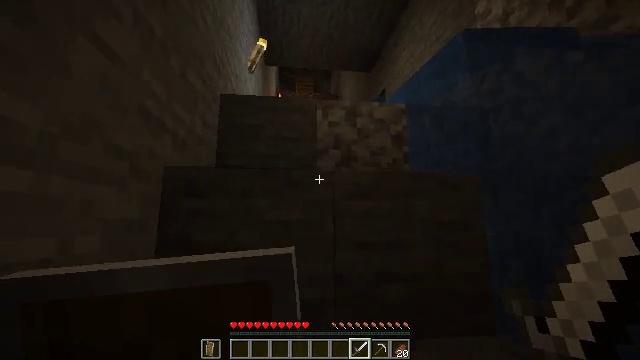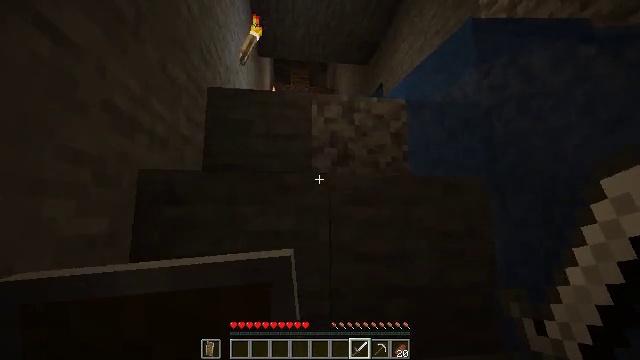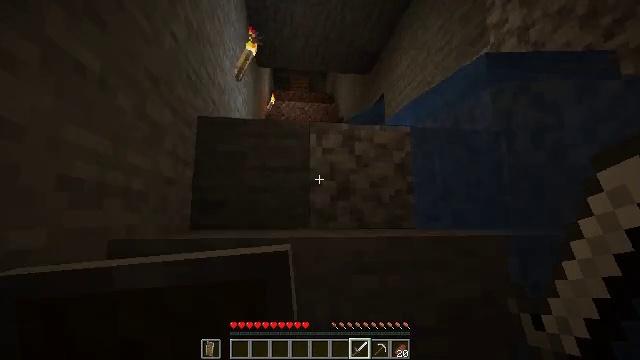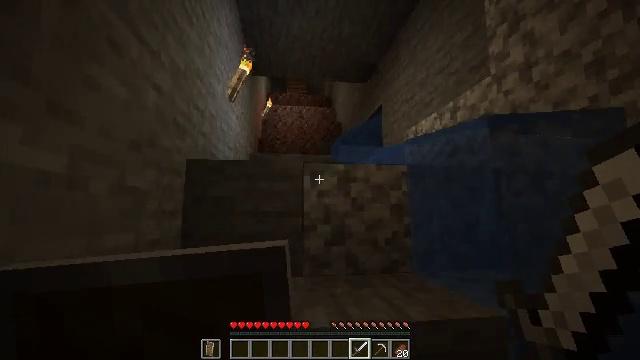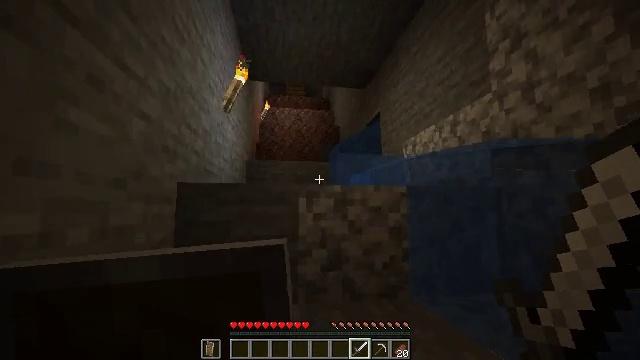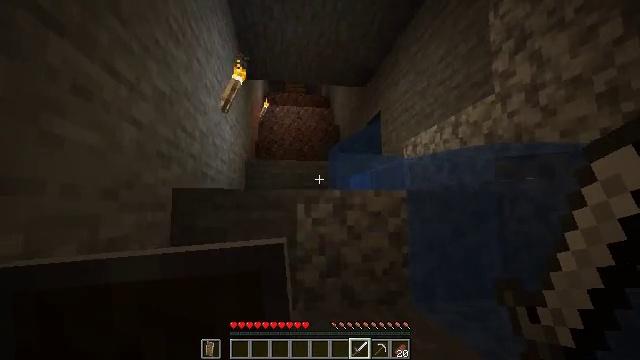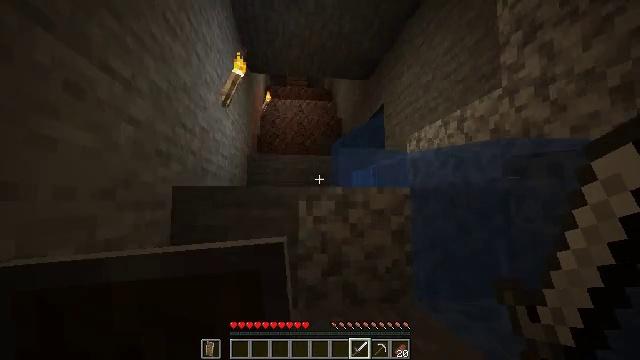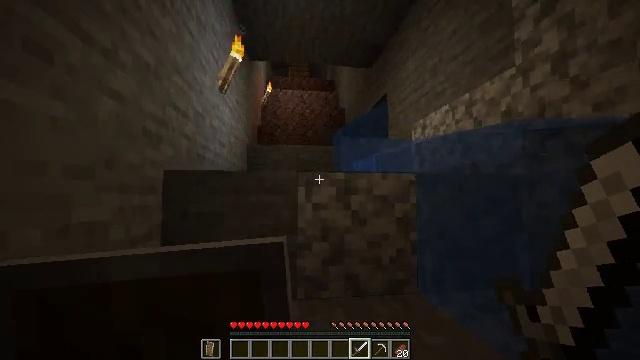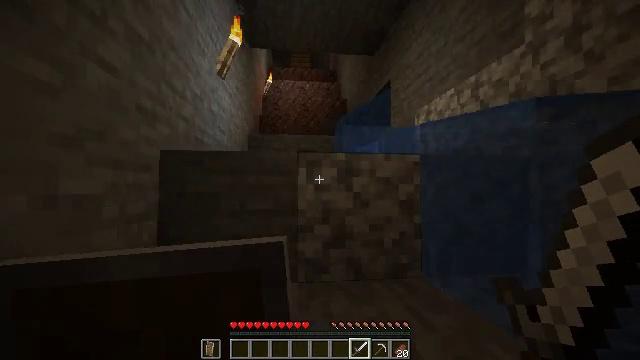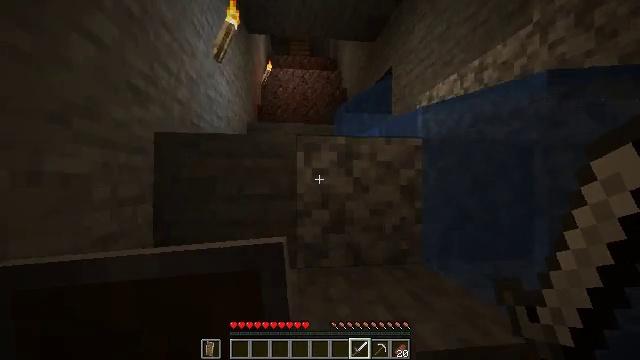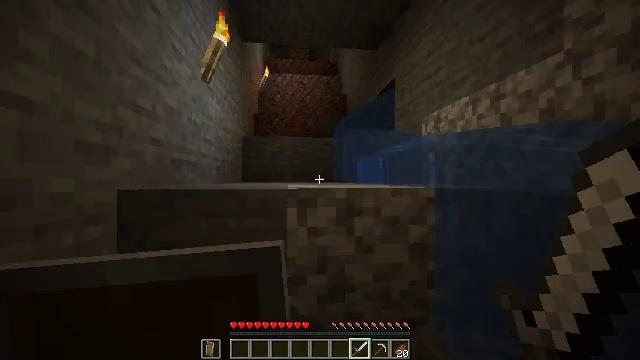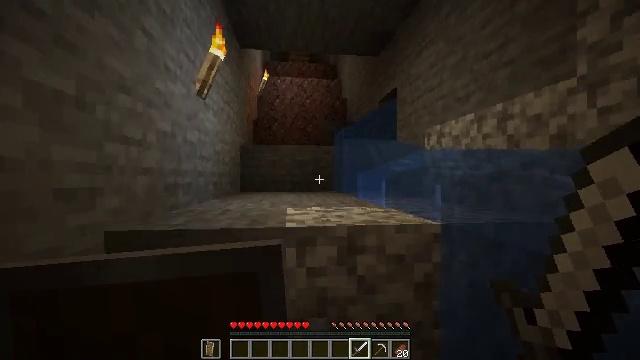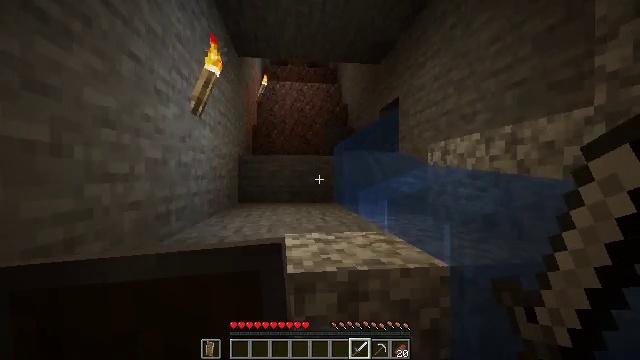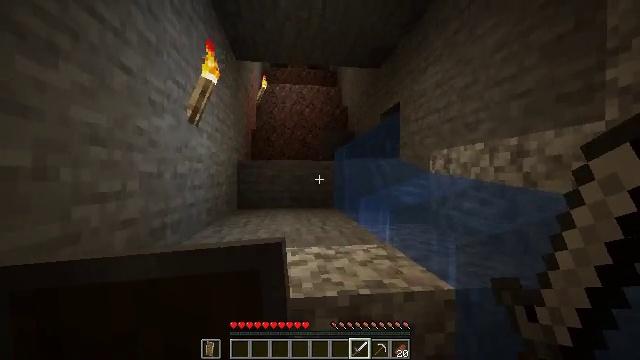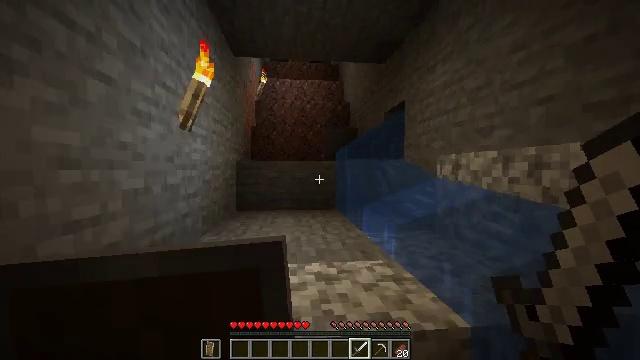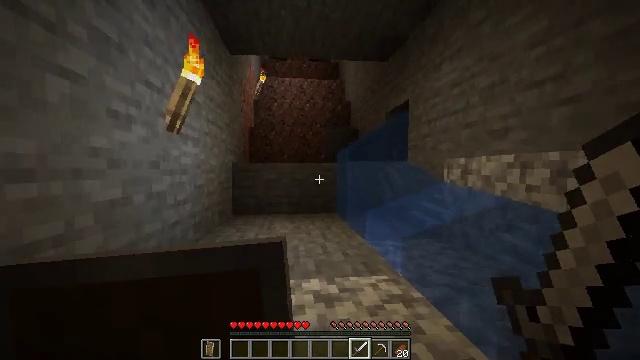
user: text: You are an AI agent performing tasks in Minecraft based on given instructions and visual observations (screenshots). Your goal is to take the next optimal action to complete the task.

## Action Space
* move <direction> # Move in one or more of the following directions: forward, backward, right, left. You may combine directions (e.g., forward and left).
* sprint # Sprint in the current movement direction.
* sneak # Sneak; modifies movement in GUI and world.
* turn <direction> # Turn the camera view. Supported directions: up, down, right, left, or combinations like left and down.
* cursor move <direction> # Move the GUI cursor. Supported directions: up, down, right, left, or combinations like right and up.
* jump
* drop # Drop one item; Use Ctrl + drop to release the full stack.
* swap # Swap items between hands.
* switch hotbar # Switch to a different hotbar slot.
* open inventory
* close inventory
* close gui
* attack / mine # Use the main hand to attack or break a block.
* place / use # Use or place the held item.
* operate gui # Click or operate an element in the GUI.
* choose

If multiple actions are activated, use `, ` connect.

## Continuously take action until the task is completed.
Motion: motion action
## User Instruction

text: Mine the spawner block.
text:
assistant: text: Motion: move forward, turn right and down, jump
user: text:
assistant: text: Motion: move forward, jump
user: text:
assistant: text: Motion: move forward, turn down, jump
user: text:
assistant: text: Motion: move forward, jump
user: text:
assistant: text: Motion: move forward, jump
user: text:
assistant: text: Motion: move forward, turn down
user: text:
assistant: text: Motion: move forward, turn down
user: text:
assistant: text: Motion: move forward, turn down
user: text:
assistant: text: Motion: move forward, turn down
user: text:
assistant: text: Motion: move forward, jump
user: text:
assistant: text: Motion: move forward, jump
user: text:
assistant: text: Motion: move forward, jump
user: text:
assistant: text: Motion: move forward, jump
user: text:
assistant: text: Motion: move forward, turn down
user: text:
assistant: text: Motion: move forward
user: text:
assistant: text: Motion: move forward
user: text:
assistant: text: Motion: move forward
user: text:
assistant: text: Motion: move forward, jump
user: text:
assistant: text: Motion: move forward, jump
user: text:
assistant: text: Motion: move forward, jump
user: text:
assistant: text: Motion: move forward, jump
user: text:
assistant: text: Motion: move forward, turn left and down, jump
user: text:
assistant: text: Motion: move forward
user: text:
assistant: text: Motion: move forward
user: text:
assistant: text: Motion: move forward, turn left
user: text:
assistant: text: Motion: move forward
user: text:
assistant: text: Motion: move forward
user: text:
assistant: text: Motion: no_op
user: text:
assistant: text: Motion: move forward
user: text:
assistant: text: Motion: move forward